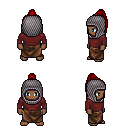
a pixel art fantasy rpg character, male body template, human, dark skin, maroon long-sleeve shirt, robe skirt, red long topknot hairstyle, chain hood, four views (front, back, left, right), 2x2 character sprite sheet, small pixel art, hard edges, no anti-aliasing